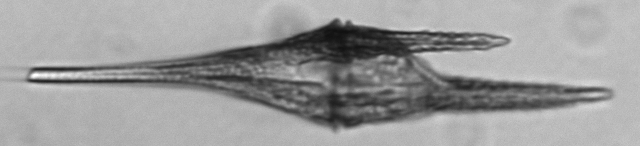
Label: Tripos_furca